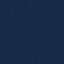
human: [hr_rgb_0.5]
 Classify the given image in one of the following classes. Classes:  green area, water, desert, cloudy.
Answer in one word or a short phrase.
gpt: water